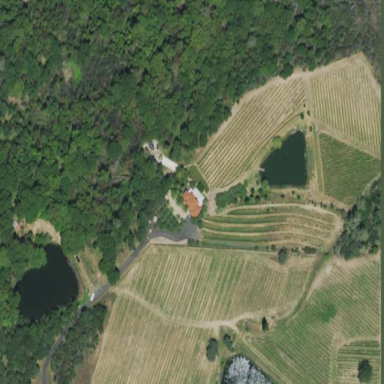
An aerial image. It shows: Vineyard growing wine grapes.